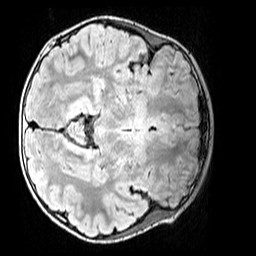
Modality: FLAIR
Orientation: axial
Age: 9
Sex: male
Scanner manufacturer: siemens
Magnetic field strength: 3 T
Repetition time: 5 s
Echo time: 0.388 s